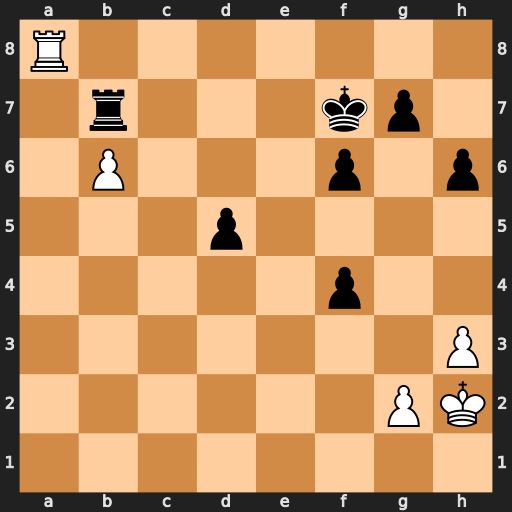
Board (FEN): R7/1r3kp1/1P3p1p/3p4/5p2/7P/6PK/8
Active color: w
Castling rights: -
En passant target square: -
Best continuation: Ra7 Rxa7 bxa7